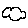
Label: cloud